Question: I have a transaction where I am inserting a new record into TableB and depending if there is not the proper supporting record in TableA I will also be inserting into TableA and using that Primary Key as a Foreign key entry into TableB.

'''
$transaction=$connection->beginTransaction();
try
{
$tableA->IsActive = 'Y';
$tableA->save();
$model->TableAId = $tableA->TableAId; //not sure what to put here for $tableA->TableAId
$model->save();
$transaction->commit();
}
'''
In this situation can I use 'Yii::app()->db->getLastInsertId();' for '$tableA->TableAId;'
Obviously accuracy is highly important here so I need to guarantee that the proper records align between TableA and TableB
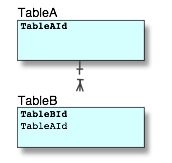
Answer: Basically, Your comment looks perfect. $model->TableAId = $tableA->TableAId; // This is perfect!!
But code not. Following should be your code.
'''
$transaction=$connection->beginTransaction();
try
{
$tableA = TableA::model()->findByPk("id"); OR $tableA = new TableA;
$tableA->IsActive = 'Y';
$tableA->save();
$model = new TableB;
$model->TableAId = $tableA->TableAId; //not sure what to put here for $tableA->TableAId // This is perfect!!
$model->save();
$transaction->commit();
}
'''